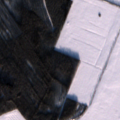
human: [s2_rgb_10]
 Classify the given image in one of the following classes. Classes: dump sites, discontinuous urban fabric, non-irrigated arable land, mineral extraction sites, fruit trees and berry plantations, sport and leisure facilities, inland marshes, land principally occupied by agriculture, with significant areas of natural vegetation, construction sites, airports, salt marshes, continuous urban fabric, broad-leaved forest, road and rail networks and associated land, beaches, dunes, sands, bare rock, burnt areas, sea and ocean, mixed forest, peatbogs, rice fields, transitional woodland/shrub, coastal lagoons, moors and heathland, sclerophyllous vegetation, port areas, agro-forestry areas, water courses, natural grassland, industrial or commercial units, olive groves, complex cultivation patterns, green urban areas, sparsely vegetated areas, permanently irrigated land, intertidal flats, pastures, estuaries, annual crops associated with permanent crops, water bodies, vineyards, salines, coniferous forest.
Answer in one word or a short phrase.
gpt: non-irrigated arable land, coniferous forest, transitional woodland/shrub